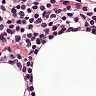
Metastatic tissue present: no